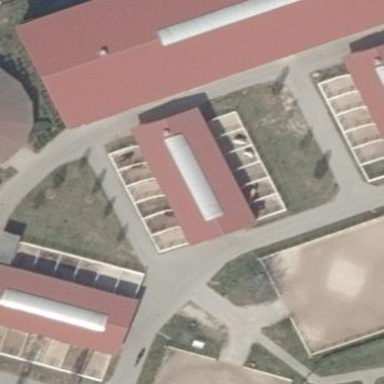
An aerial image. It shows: Stable.